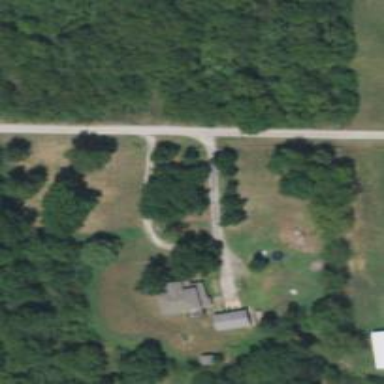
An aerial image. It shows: Driveway leading to service road.